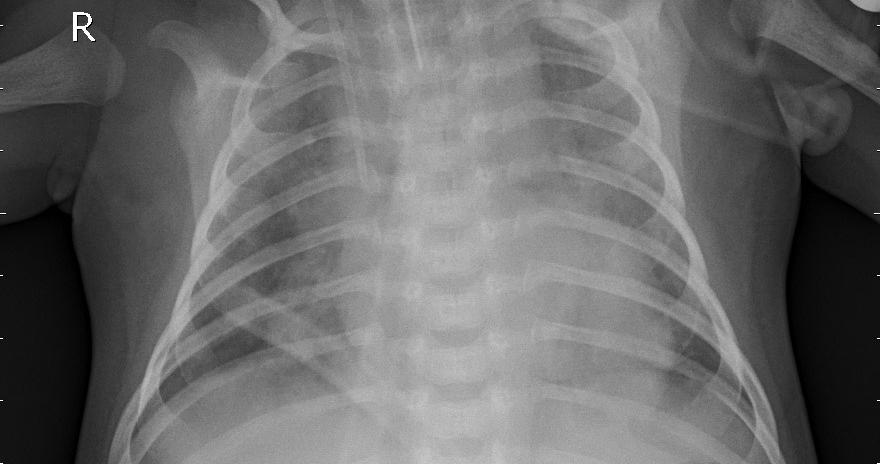
Diagnosis: PNEUMONIA